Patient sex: F
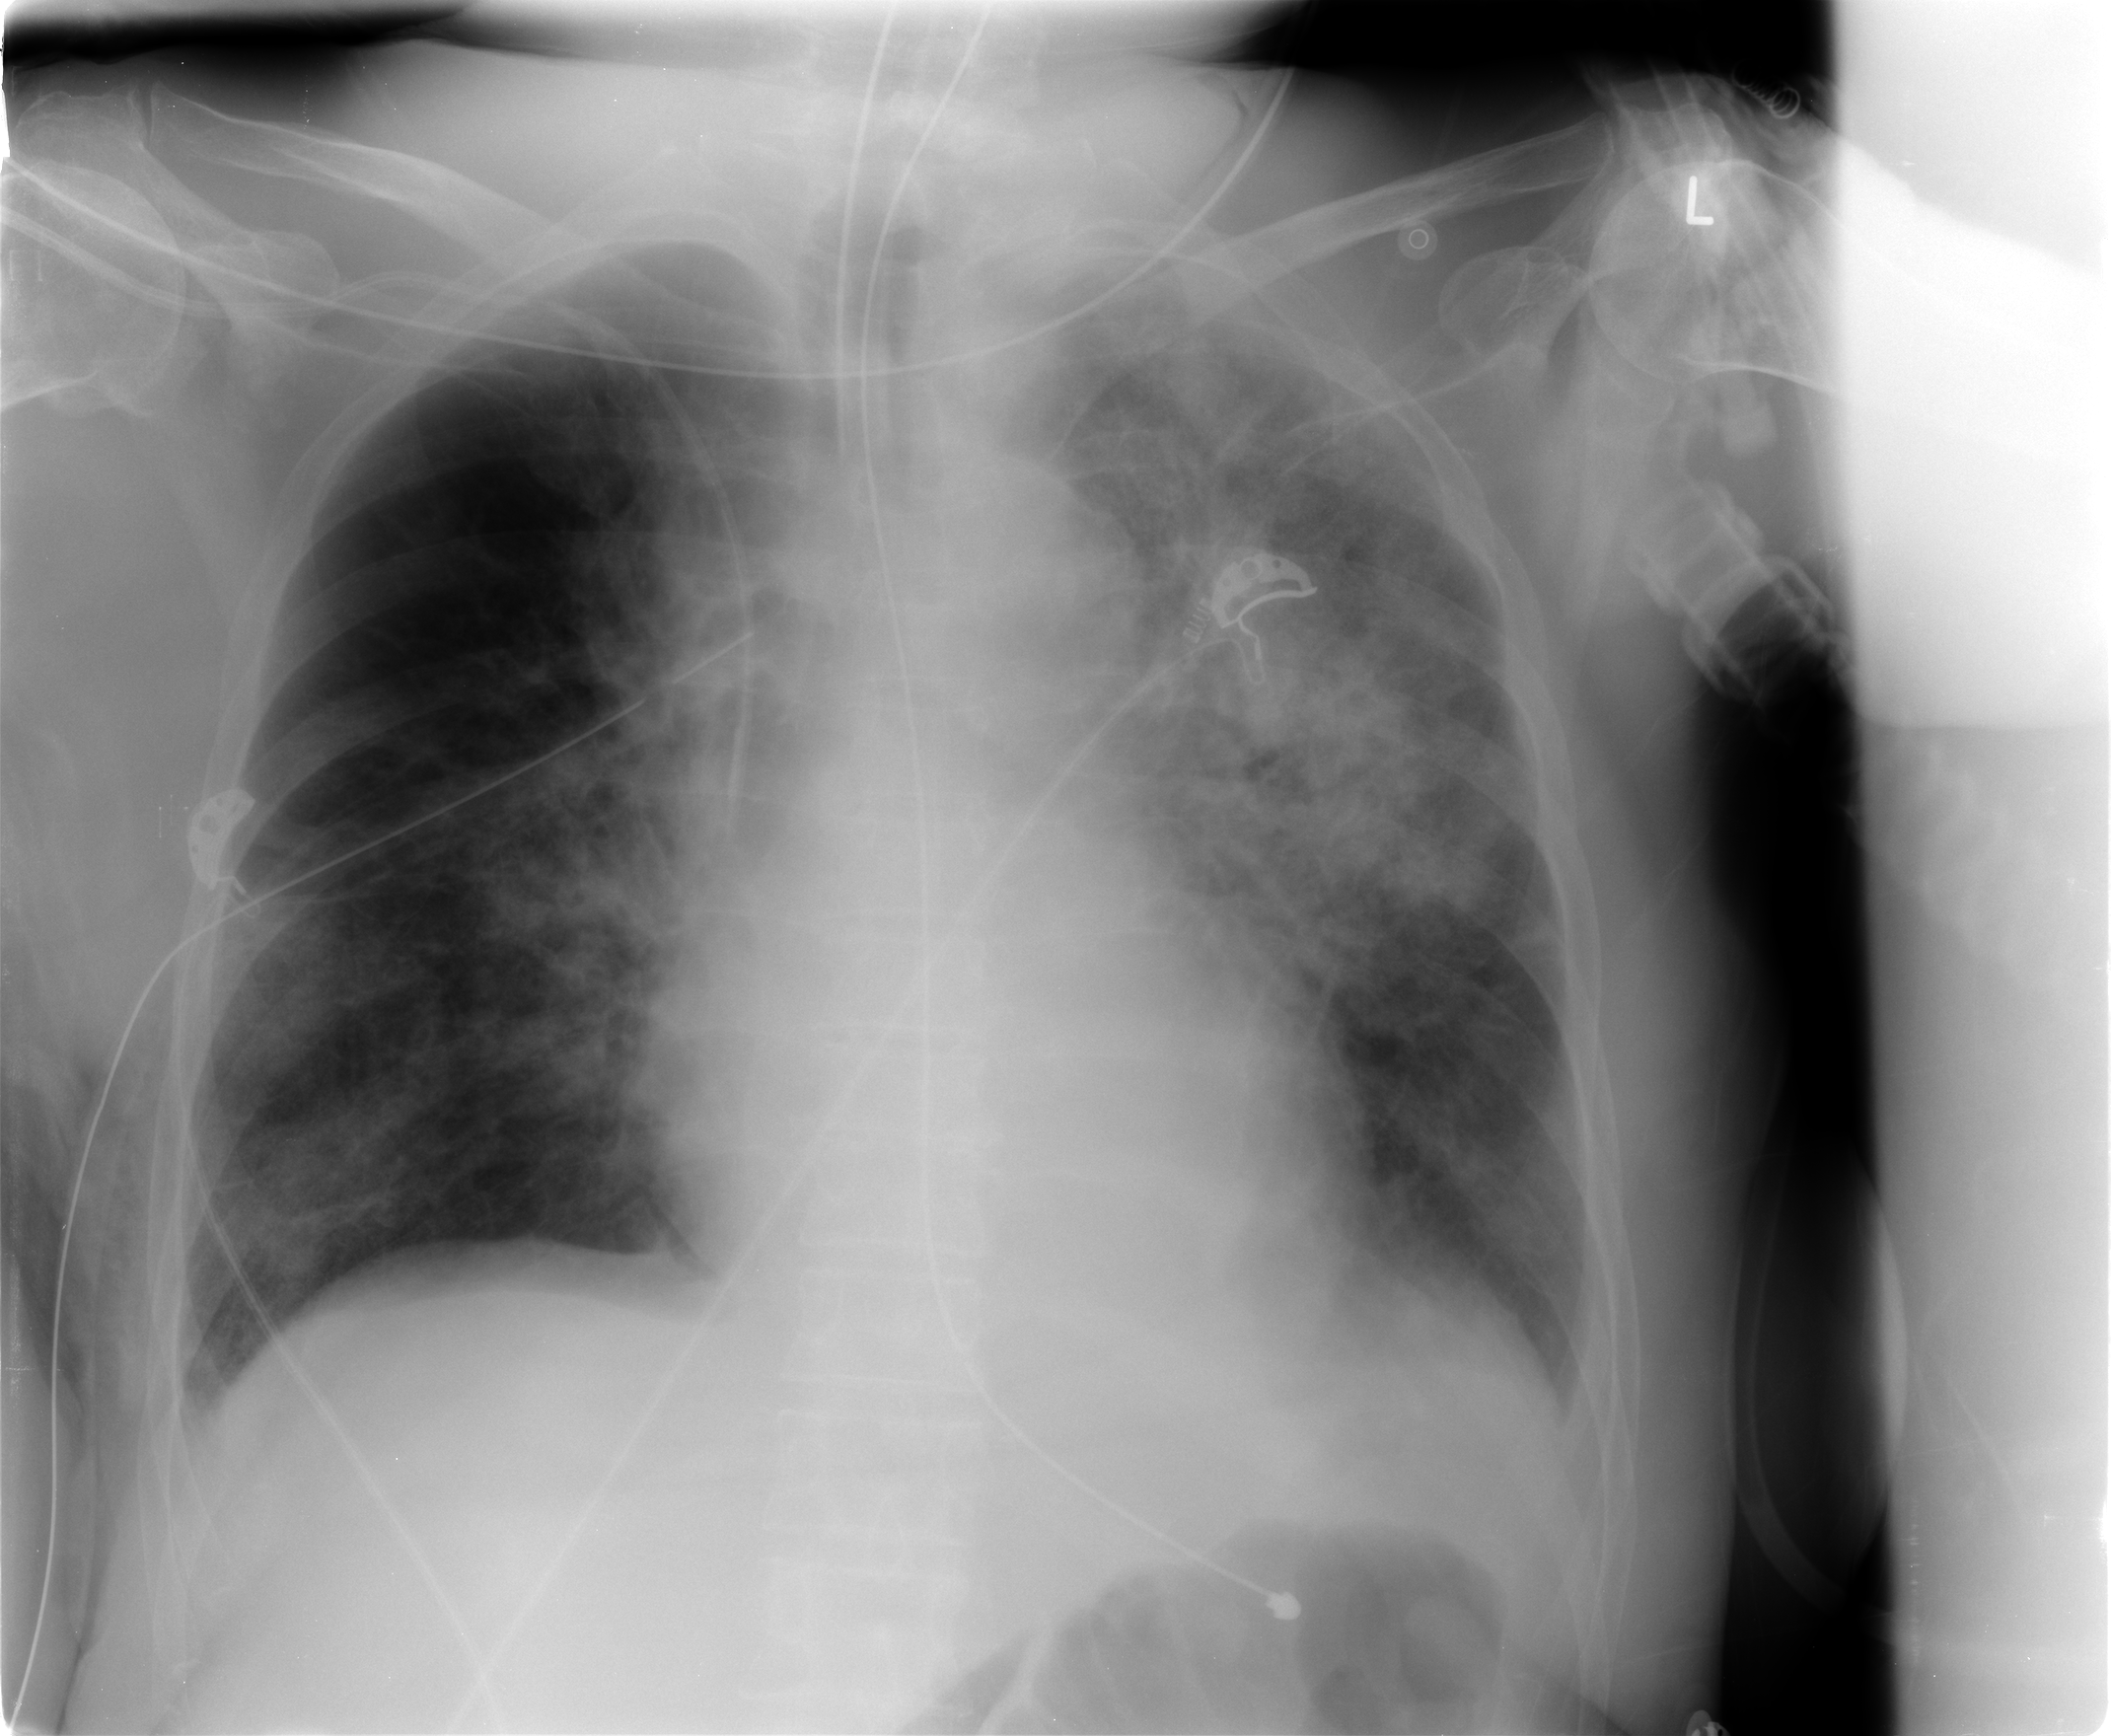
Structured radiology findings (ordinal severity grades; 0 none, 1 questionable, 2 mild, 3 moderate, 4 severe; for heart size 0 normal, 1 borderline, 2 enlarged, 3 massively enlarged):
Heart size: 0
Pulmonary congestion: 2
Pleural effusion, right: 0
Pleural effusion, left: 0
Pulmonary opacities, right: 2
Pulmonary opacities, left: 4
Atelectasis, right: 0
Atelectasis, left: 3